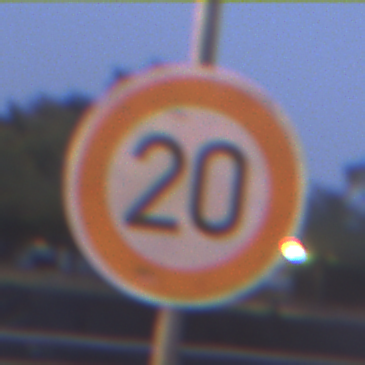
Verkehrszeichen: Geschwindigkeit20
Umgebung: Outdoor, Urban
Tageszeit: Night
Wetter: PartlyCloudy
Licht: Artificial
Jahreszeit: NotSpecified
Kontrast: HighContrast